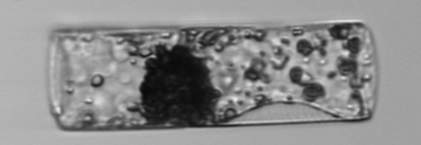
Label: Guinardia_flaccida